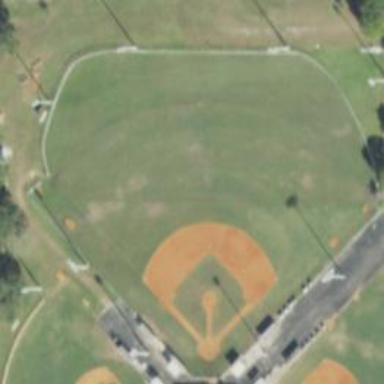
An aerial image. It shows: Baseball pitch for leisure land activities.